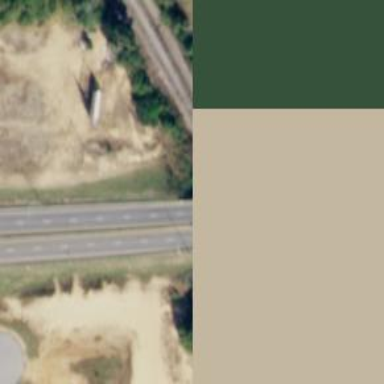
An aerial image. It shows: Primary dual carriageway bridge with asphalt surface.